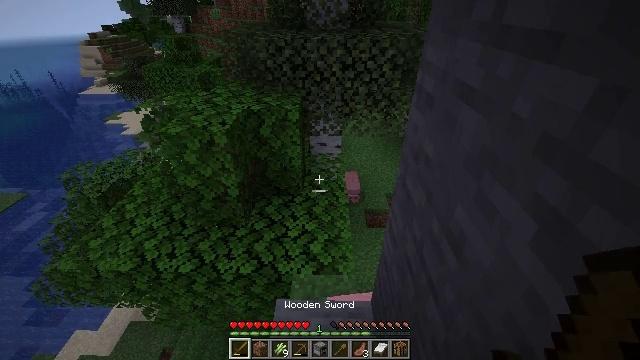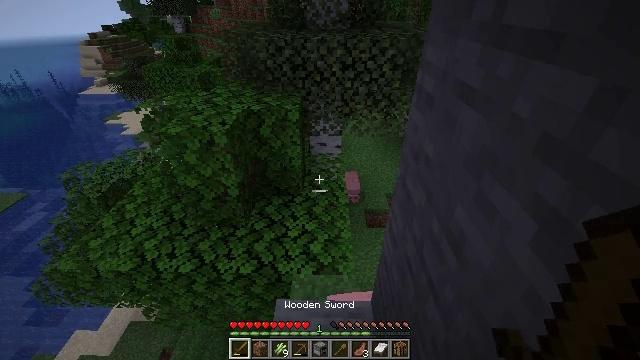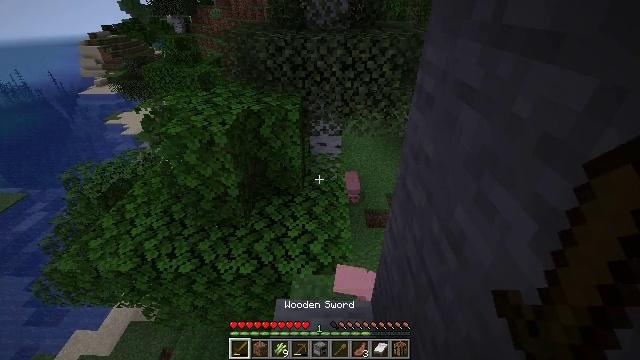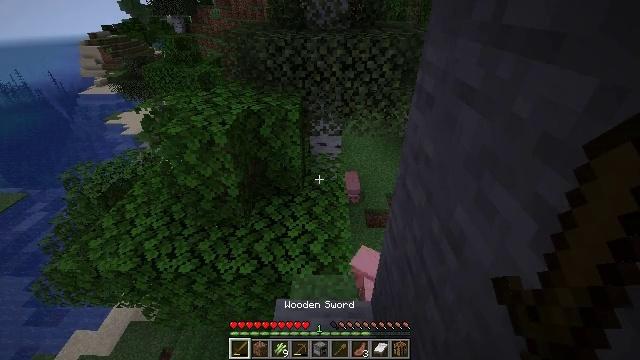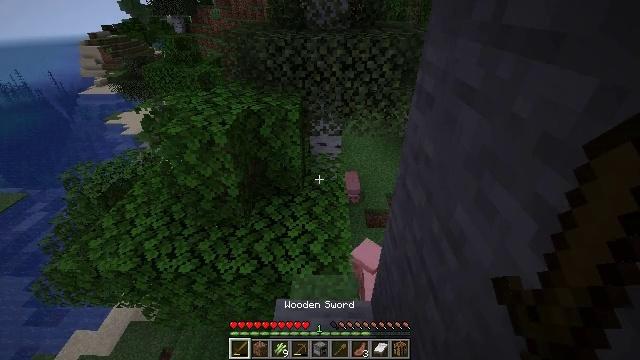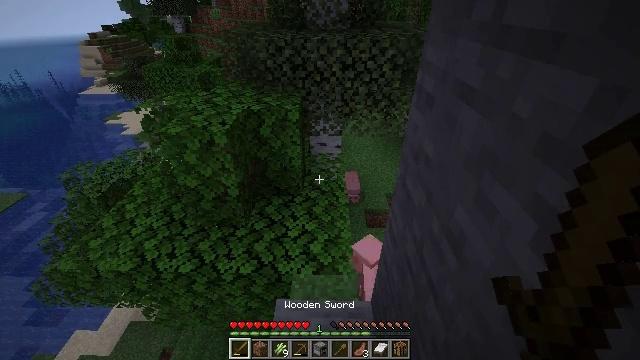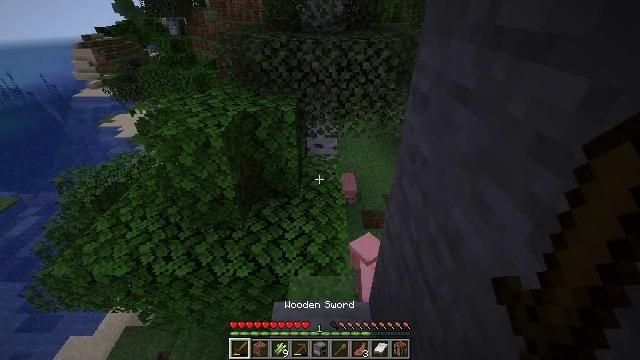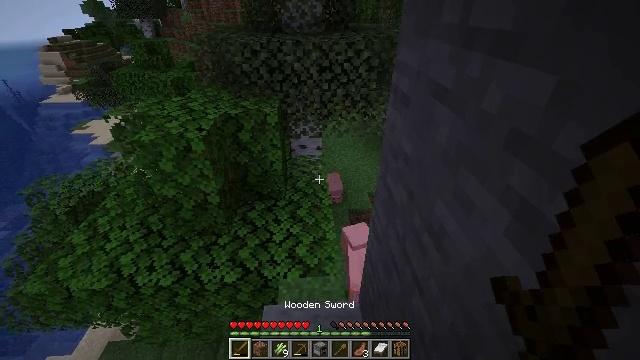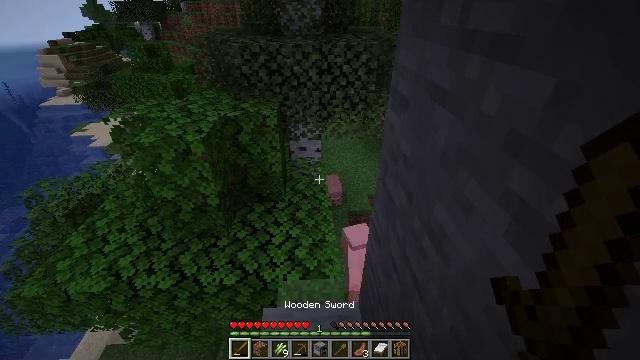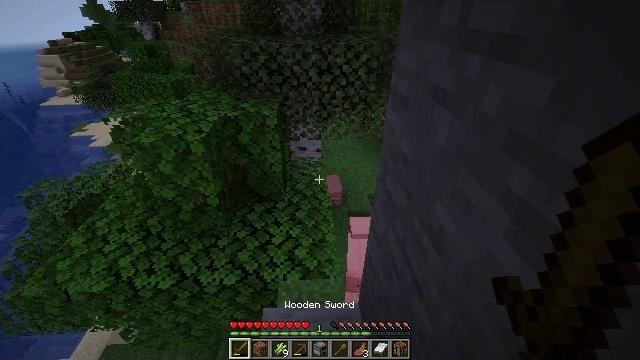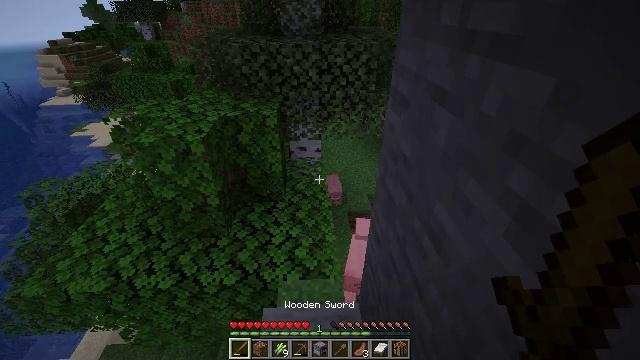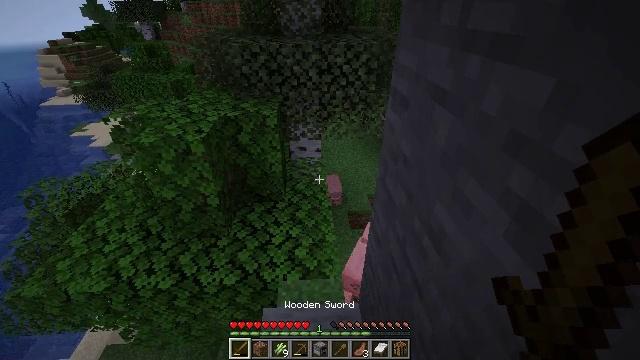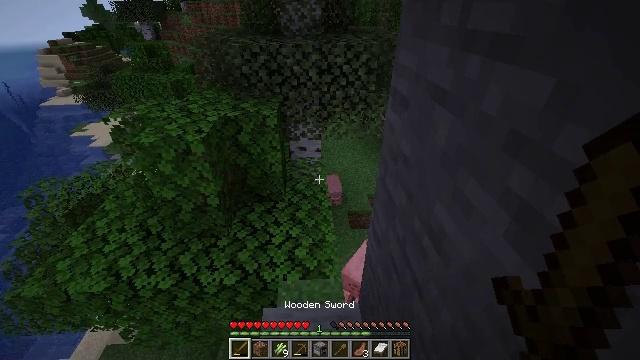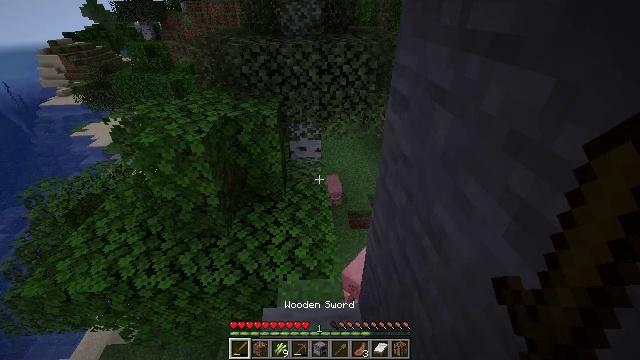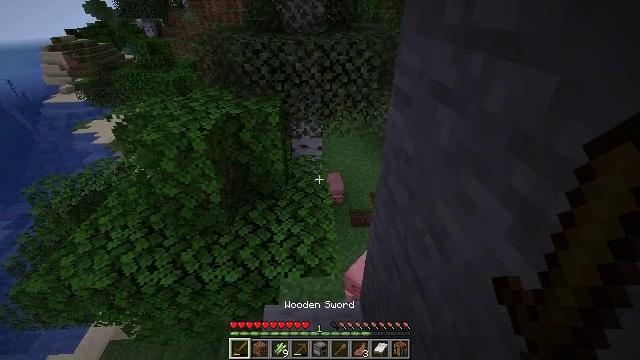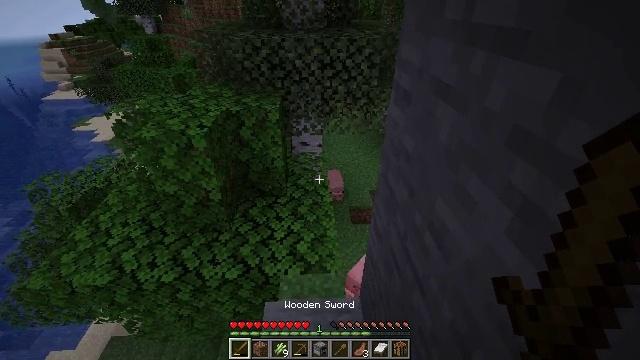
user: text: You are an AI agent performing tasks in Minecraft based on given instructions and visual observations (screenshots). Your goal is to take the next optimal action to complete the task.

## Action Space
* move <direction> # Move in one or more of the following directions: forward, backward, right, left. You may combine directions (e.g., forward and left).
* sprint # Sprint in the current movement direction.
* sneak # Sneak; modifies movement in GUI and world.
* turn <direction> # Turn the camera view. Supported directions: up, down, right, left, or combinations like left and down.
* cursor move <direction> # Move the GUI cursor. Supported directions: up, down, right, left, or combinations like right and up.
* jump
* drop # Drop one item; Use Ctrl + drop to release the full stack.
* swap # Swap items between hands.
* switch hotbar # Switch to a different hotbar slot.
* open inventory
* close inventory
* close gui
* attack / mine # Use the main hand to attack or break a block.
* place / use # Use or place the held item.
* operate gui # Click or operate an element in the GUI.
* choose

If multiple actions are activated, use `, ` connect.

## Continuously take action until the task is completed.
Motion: motion action
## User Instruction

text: Collect sugar cane near water sources.
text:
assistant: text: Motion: no_op
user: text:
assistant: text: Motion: no_op
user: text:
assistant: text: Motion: no_op
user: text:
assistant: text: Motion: no_op
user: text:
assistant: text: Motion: no_op
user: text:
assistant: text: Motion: no_op
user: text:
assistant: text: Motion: turn right
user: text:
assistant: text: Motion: no_op
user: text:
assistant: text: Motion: no_op
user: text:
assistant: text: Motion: no_op
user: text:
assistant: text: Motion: no_op
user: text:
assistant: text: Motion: no_op
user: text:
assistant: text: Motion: no_op
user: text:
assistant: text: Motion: no_op
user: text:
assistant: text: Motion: no_op
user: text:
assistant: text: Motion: no_op
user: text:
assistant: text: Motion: no_op
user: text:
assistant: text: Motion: no_op
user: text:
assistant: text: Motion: no_op
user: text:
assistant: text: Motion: no_op
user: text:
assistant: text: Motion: no_op
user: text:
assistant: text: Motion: no_op
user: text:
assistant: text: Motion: no_op
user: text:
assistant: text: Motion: no_op
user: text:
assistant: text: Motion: no_op
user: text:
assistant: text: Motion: no_op
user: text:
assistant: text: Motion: no_op
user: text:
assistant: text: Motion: no_op
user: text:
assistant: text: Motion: no_op
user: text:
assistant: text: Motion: no_op